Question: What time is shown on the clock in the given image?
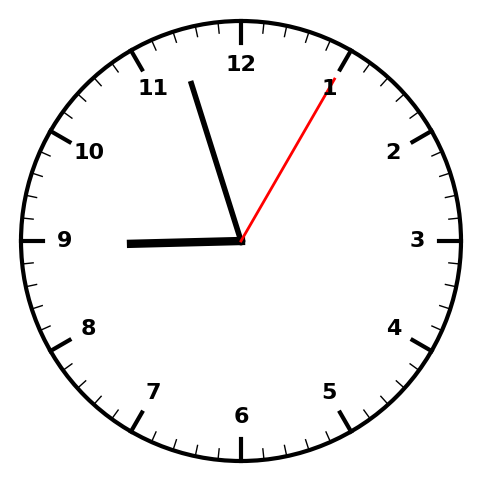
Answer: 08:57:05